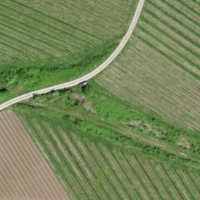
EUNIS habitat code: 40
Species observed at this site:
Clematis vitalba